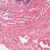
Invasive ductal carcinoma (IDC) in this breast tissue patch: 0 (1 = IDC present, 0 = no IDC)